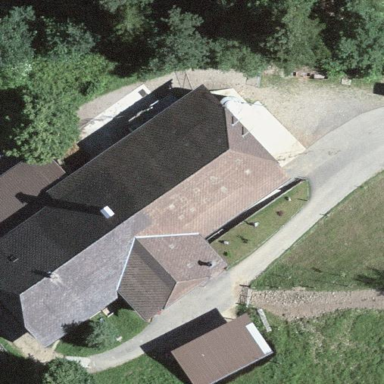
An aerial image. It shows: Farm building.